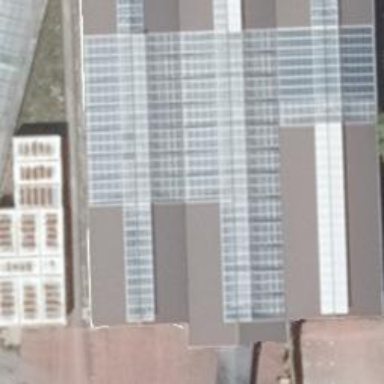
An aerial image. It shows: Greenhouse.